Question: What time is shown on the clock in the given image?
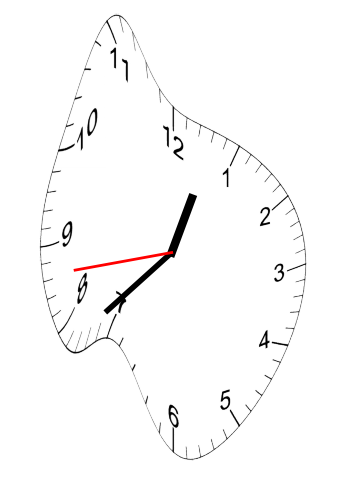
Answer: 12:37:43